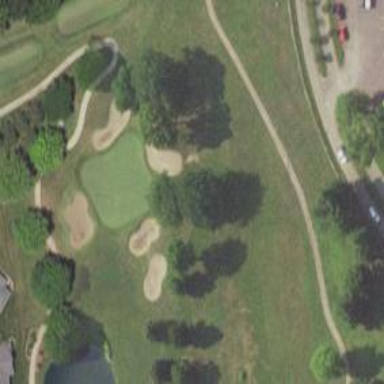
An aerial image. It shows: View of golf hole.